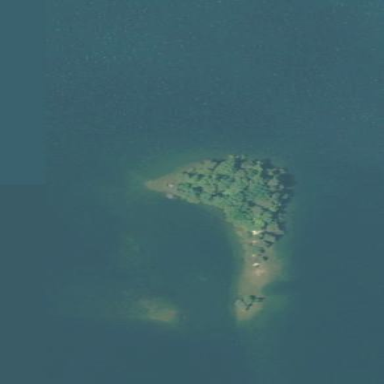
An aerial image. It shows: Island covered with woodland.